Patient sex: F
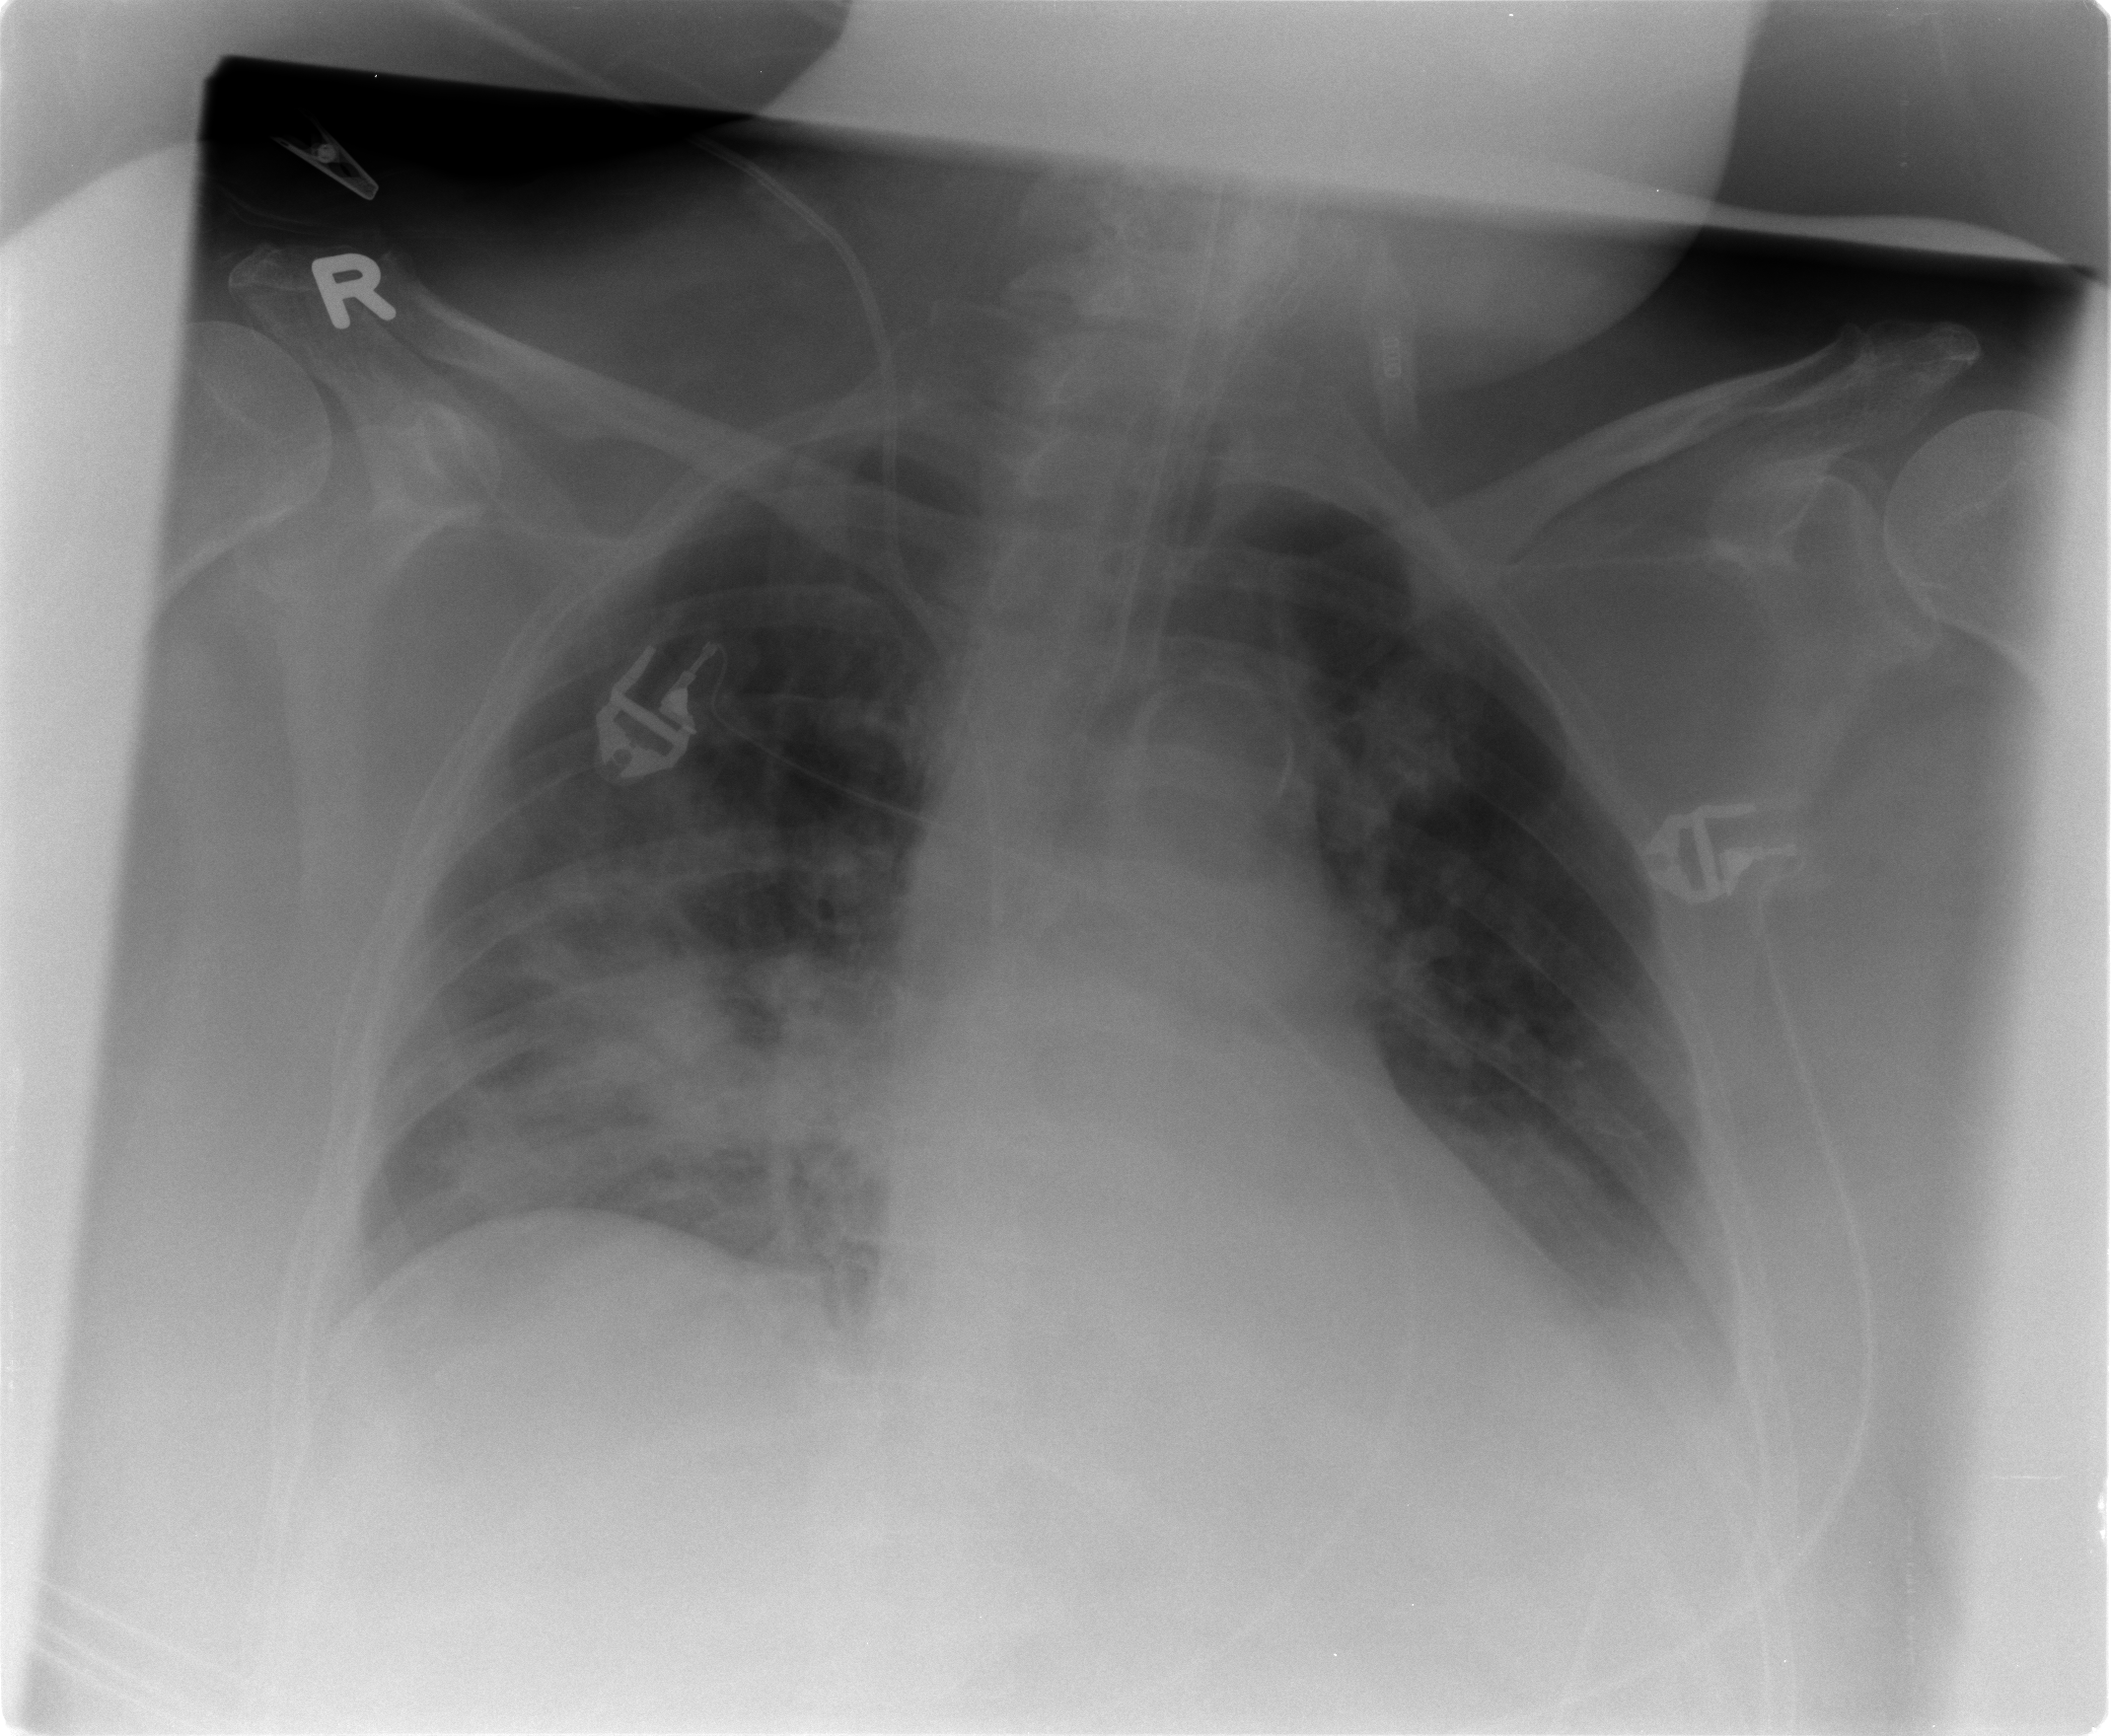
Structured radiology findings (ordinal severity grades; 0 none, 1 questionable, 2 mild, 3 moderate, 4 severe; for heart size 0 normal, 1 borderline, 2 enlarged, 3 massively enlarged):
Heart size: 0
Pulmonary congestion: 0
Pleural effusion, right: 1
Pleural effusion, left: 2
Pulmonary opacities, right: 3
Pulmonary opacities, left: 0
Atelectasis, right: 1
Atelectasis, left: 2